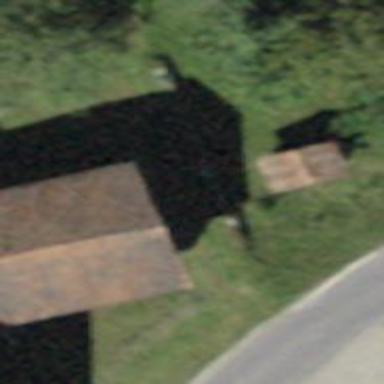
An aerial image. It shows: Shed building.